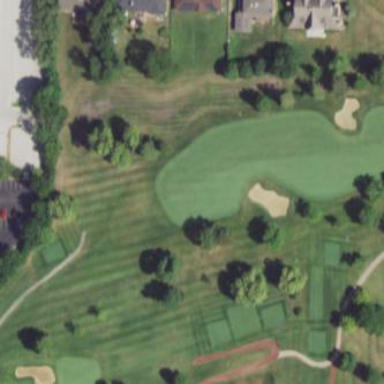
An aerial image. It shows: Well-maintained golf fairway within grassy area designated for the sport of golf.